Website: macys
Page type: customer-info-address
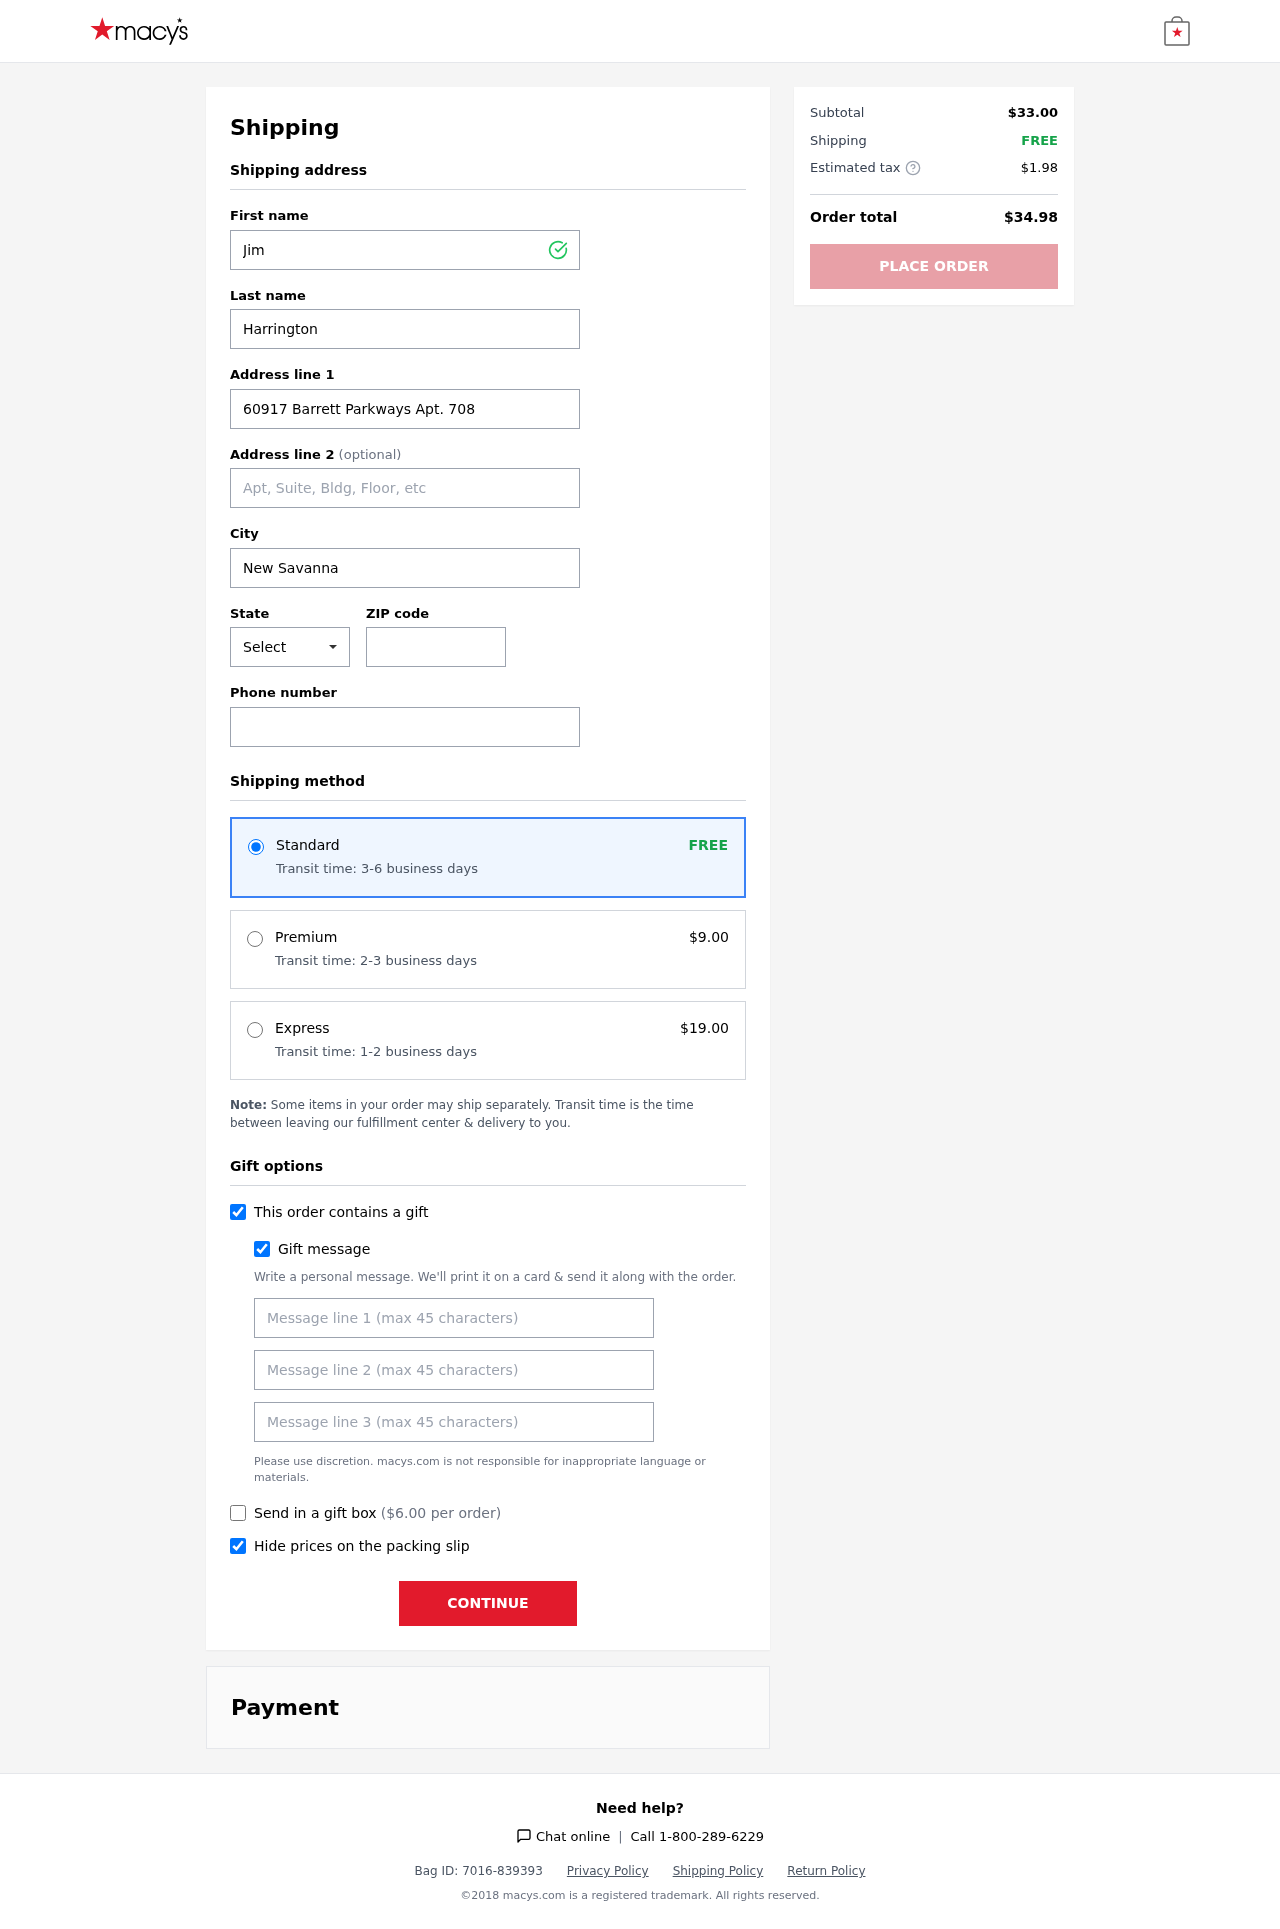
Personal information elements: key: PII_CITY
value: New Savannahshire
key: PII_FIRSTNAME
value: Jim
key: PII_GIFT_MESSAGE
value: Hey Justin, I remember you mentioning how much you needed sturdy kitchen bags, so I grabbed these for you! Hope they make your cleanup a little easier. Enjoy!  Jim
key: PII_LASTNAME
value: Harrington
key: PII_PHONE
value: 8297806865
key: PII_POSTCODE
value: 67129
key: PII_STATE_ABBR
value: NJ
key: PII_STREET
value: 60917 Barrett Parkways Apt. 708
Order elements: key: ORDER_SHIPPING_STANDARD
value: FREE
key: ORDER_SHIPPING_STANDARD_TIME
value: Transit time: 3-6 business days
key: ORDER_SHIPPING_PREMIUM
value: $9.00
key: ORDER_SHIPPING_PREMIUM_TIME
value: Transit time: 2-3 business days
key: ORDER_SHIPPING_EXPRESS
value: $19.00
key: ORDER_SHIPPING_EXPRESS_TIME
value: Transit time: 1-2 business days
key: ORDER_GIFT_BOX_FEE
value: $6.00
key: ORDER_SUBTOTAL
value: $33.00
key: ORDER_SHIPPING_COST
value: FREE
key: ORDER_TAX
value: $1.98
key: ORDER_TOTAL
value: $34.98